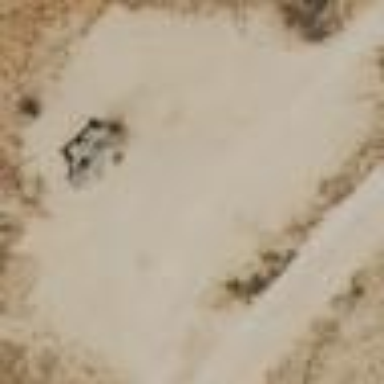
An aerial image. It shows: Wellsite with natural sand surroundings.